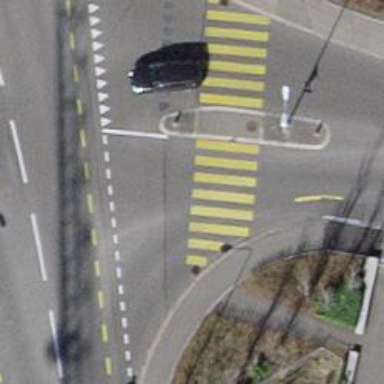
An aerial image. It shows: Unclassified road with asphalt surface. It has cycle lane on both sides.